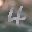
Label: 4